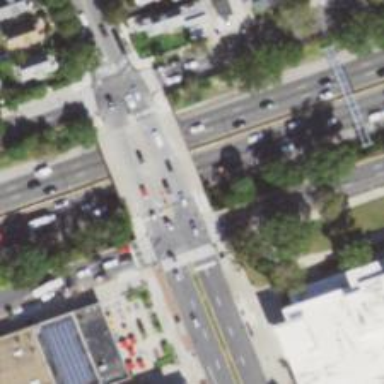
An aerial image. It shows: Uncontrolled crossing on the road.